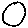
Label: circle